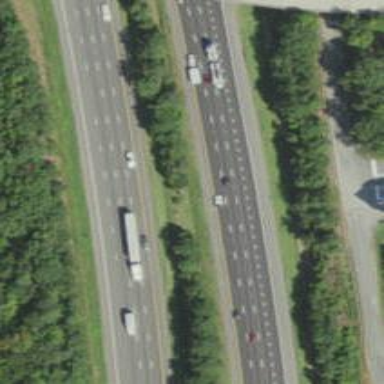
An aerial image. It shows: Motorway.